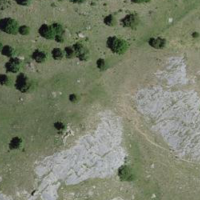
EUNIS habitat code: 48
Species observed at this site:
Chorthippus brunneus
Hipparchia statilinus